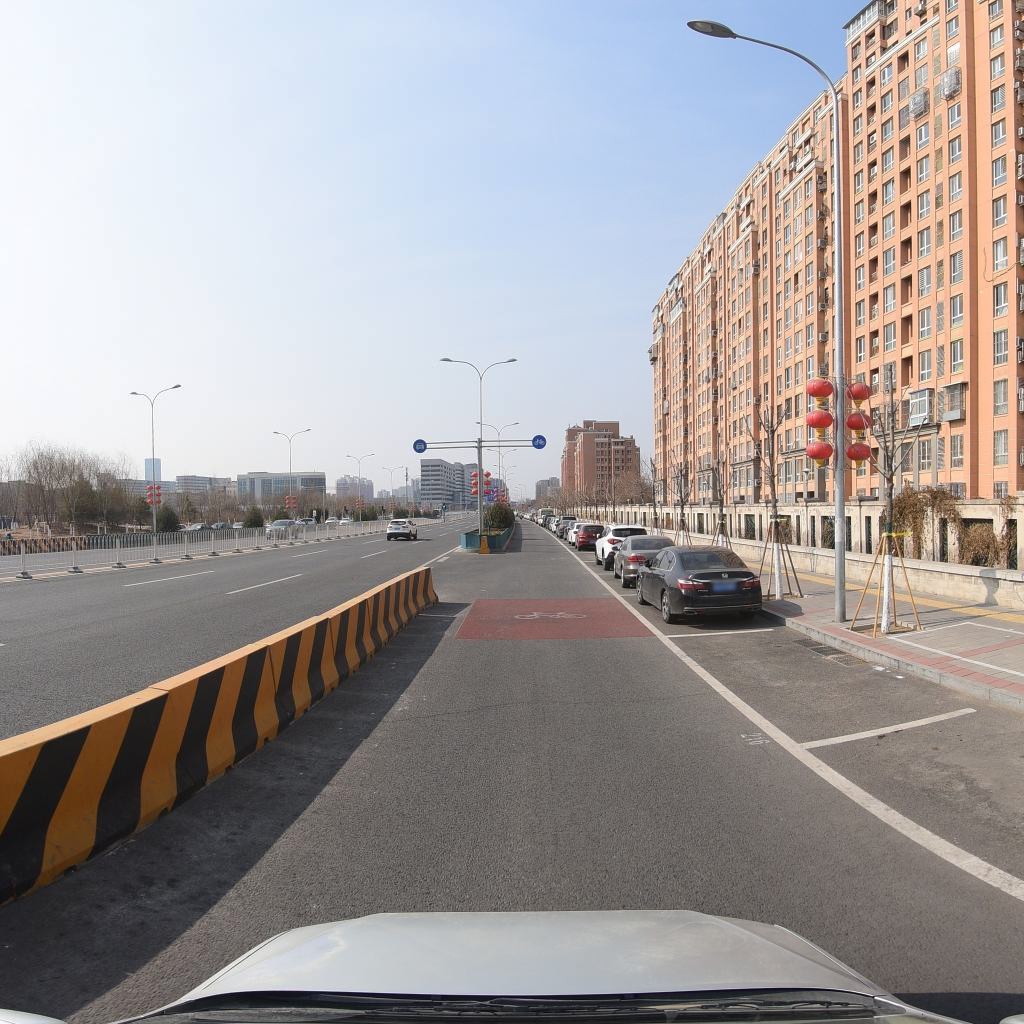
Region: Fengtai
Road damage annotations: transverse crack